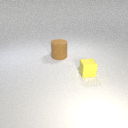
large brown rubber cylinder behind small yellow rubber cube